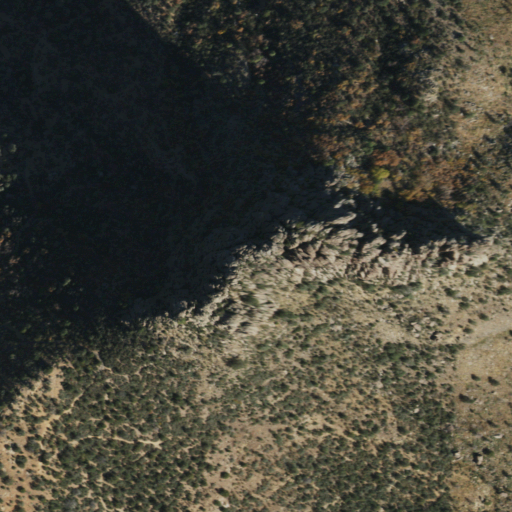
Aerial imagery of mountain in Arizona named Thumb Butte containing evergreen forest and shrub